Interaction volume radius: 5 \u00c5
Interaction volume height: 45 \u00c5
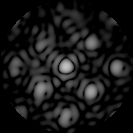
Disorder parameter: 0.243